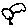
Label: bird